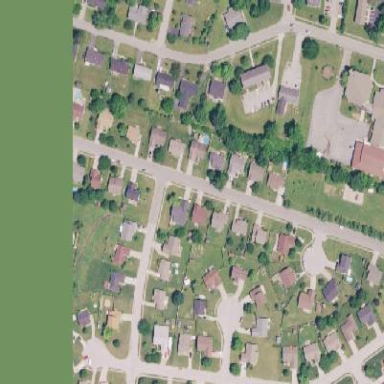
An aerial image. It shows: Residential neighbourhood.